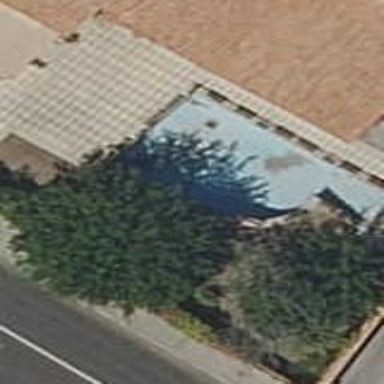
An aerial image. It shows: Swimming pool located in leisure land.